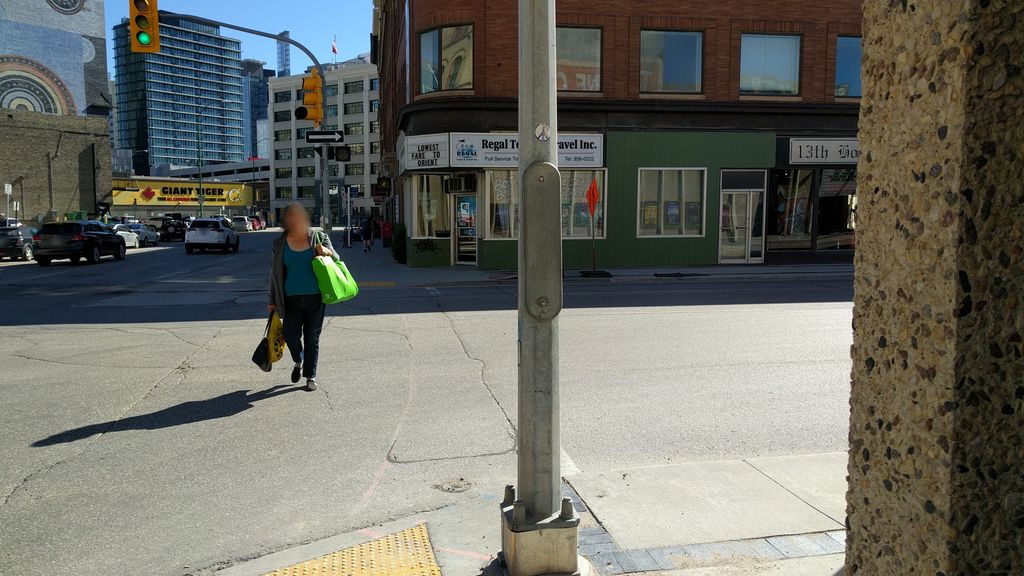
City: winnipeg